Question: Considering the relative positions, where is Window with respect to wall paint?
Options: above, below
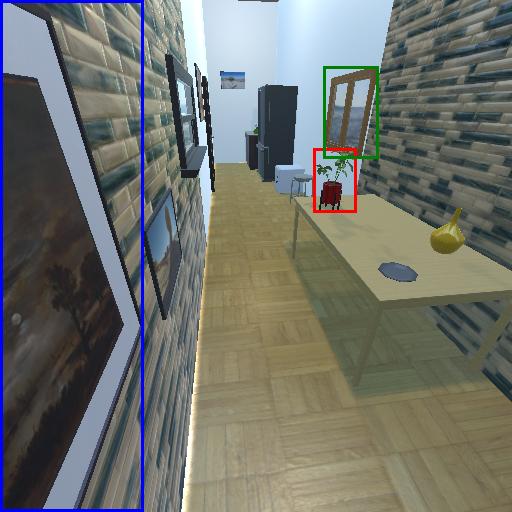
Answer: above